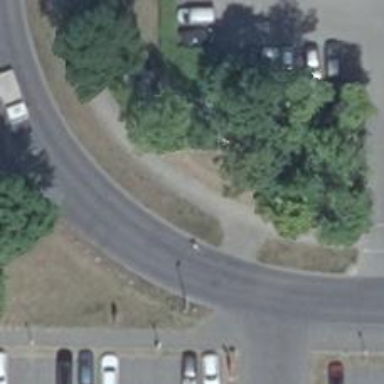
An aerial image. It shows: Footway.